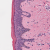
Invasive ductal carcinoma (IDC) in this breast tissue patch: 0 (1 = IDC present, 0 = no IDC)